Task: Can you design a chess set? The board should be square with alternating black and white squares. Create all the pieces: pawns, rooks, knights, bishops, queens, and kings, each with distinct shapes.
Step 3804:
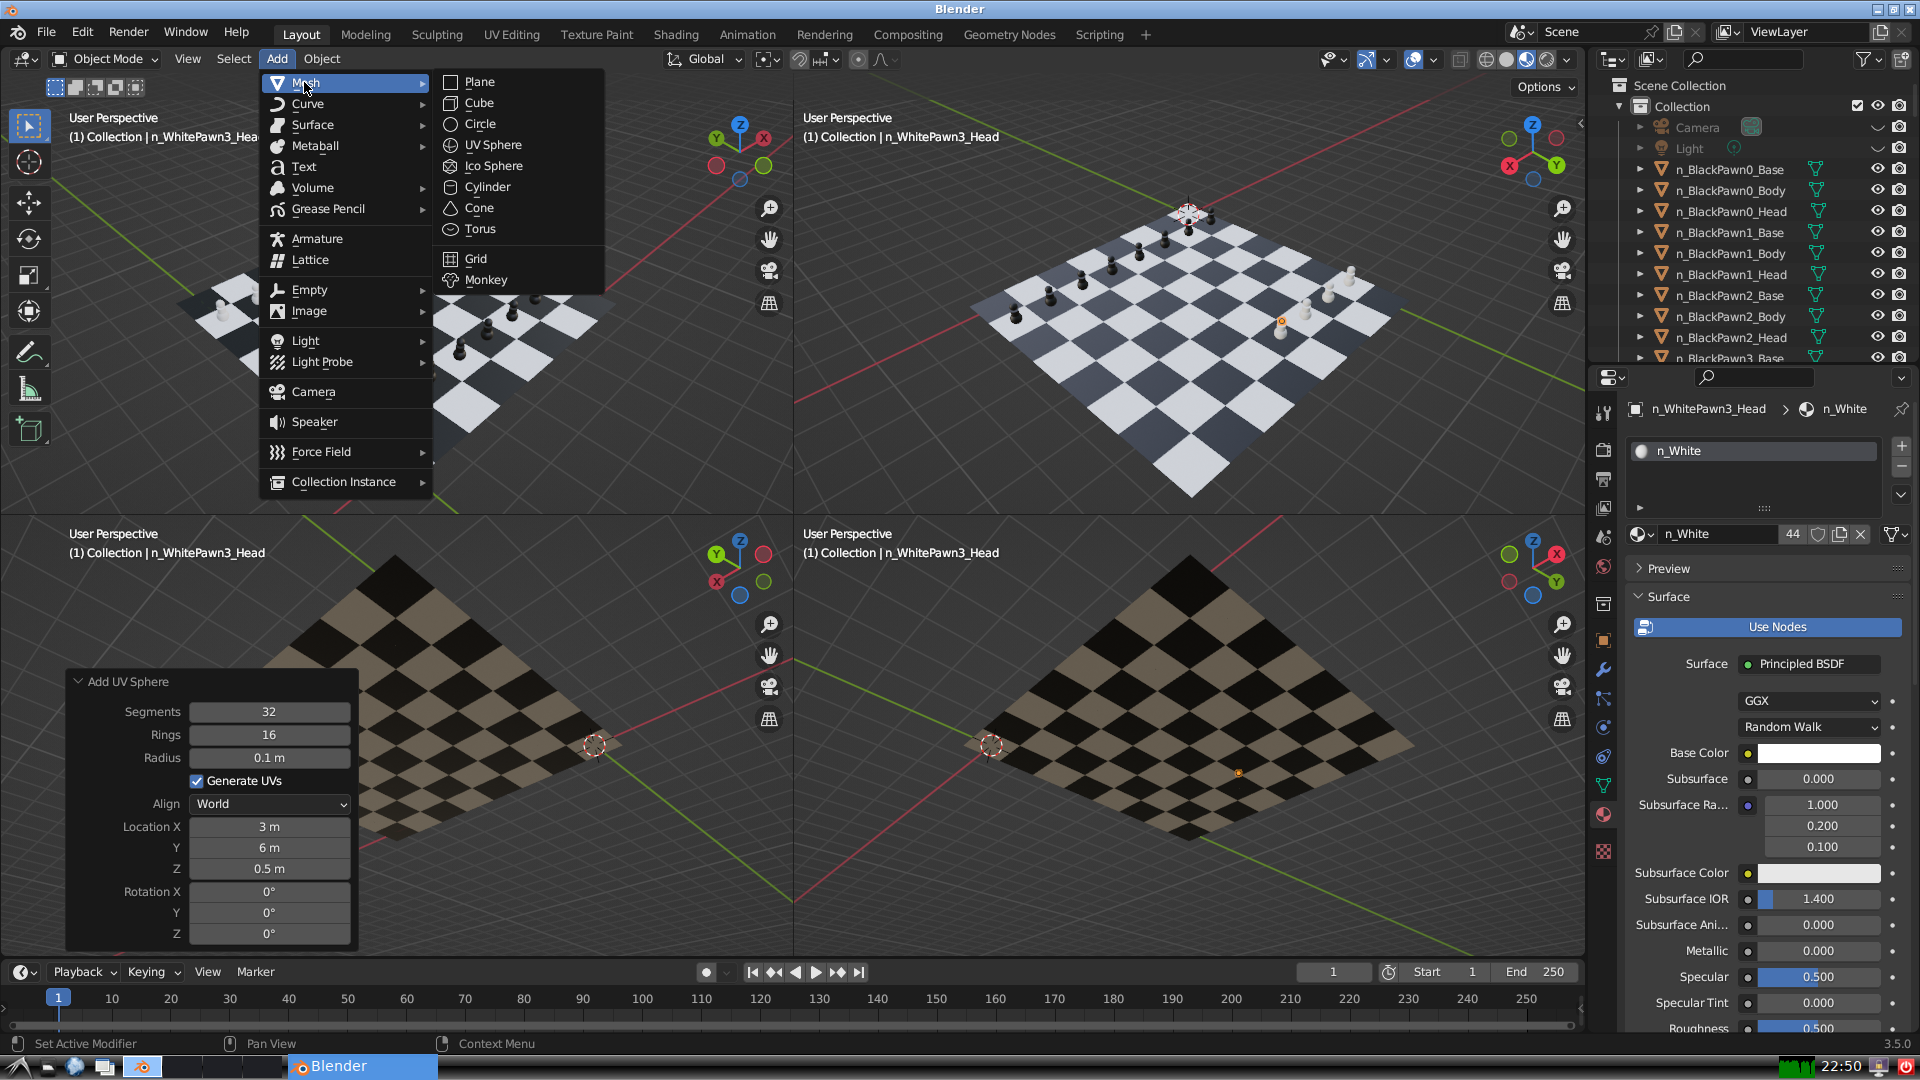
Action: {"mouse_move": [499, 144]}